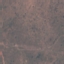
Label: HerbaceousVegetation